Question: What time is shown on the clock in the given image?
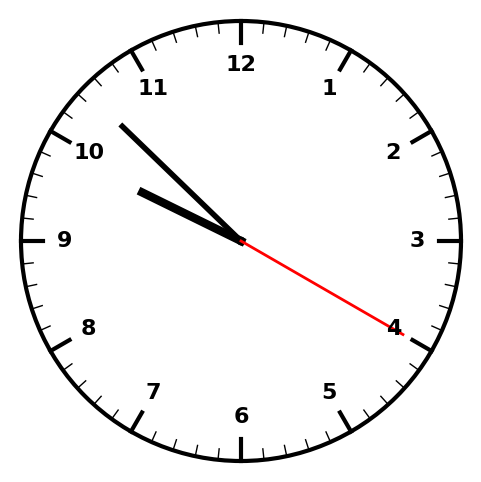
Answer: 09:52:20